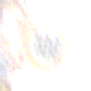
Verkehrszeichen: Geschwindigkeit100
Zusatzzeichen unten: Entfernungsangaben1
Umgebung: Outdoor, Urban
Tageszeit: MorningAfternoon
Wetter: PartlyCloudy
Licht: Natural
Jahreszeit: NotSpecified
Kontrast: HighContrast